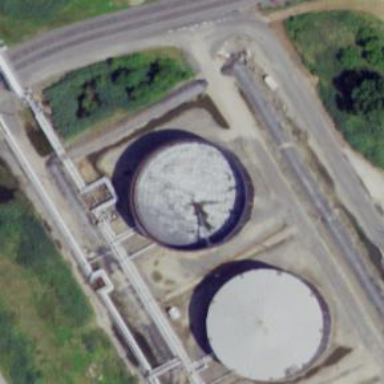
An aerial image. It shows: Storage tank which is man-made and housed in building.